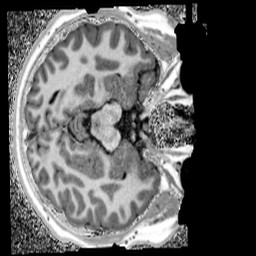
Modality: UNIT1_denoised
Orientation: axial
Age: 13
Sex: male
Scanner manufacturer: siemens
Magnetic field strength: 3 T
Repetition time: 4 s
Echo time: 0.00299 s